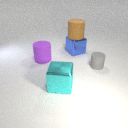
small gray rubber cylinder in front of large purple rubber cylinder